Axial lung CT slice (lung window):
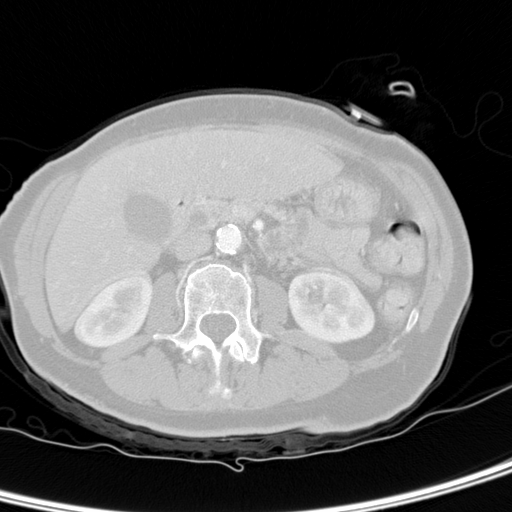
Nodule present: no